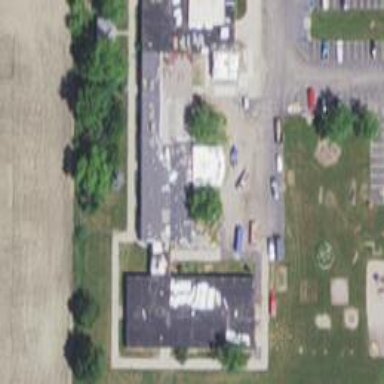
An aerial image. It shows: School.